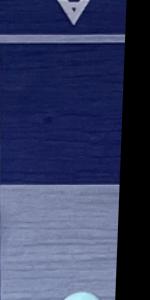
Label: Empty